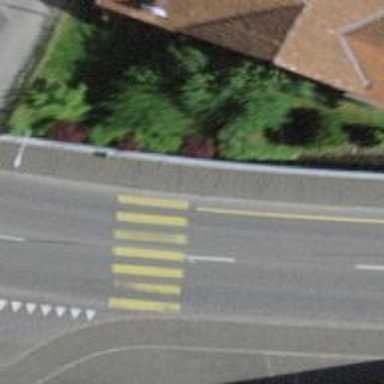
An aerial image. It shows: Marked crossing on the road.